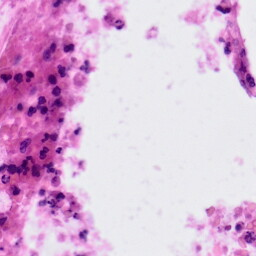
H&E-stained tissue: Colon